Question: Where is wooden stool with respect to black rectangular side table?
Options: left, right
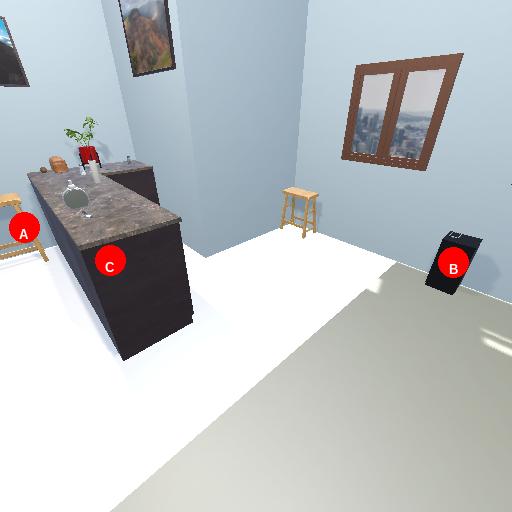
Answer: left